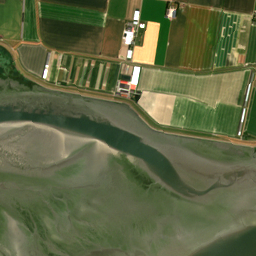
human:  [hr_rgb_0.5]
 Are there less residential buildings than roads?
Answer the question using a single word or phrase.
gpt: no

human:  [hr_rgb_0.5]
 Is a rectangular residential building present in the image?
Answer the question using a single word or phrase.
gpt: yes

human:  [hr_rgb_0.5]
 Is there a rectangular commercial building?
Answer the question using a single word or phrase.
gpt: no

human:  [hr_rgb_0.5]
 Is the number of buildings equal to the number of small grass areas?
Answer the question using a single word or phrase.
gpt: no

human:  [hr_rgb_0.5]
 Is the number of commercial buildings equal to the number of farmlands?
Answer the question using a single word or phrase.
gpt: no

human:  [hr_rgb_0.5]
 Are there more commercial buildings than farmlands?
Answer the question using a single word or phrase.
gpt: no

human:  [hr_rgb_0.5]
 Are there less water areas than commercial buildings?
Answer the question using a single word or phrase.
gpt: no

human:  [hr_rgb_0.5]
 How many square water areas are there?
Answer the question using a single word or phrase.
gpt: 0

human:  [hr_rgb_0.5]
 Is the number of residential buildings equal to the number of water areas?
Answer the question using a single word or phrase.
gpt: no

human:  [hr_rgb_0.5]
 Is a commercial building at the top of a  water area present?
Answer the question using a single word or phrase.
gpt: yes

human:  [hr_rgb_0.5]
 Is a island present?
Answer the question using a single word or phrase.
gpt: yes

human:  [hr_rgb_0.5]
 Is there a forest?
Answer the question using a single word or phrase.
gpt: yes

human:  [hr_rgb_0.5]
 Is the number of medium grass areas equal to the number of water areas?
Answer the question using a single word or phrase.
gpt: no

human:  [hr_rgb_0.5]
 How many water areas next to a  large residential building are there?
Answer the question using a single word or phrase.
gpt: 0

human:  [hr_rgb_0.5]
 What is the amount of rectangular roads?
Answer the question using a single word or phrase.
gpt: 0

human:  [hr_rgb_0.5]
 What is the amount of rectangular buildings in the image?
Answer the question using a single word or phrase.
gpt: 31

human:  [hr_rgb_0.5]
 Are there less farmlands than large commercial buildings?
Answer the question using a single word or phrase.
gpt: no

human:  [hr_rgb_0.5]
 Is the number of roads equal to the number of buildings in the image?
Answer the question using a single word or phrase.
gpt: no

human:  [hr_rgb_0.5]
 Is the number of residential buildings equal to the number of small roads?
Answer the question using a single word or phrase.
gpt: yes

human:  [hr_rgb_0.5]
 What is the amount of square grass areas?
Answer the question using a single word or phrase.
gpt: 0

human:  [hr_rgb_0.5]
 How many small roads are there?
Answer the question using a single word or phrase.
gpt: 29

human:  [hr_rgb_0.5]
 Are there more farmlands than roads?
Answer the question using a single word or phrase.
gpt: no

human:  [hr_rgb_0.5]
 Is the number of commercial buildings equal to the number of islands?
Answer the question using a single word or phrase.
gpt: yes

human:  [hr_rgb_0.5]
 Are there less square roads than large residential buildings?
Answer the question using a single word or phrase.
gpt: no

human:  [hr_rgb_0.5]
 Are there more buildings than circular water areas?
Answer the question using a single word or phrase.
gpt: yes

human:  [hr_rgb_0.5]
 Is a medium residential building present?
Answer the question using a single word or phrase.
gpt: yes

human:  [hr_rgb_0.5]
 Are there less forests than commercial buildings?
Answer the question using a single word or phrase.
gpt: no

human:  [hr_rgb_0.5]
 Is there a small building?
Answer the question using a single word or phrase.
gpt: yes

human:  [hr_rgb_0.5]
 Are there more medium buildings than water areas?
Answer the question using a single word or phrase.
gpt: no

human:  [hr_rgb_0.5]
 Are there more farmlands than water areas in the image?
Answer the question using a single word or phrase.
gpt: yes

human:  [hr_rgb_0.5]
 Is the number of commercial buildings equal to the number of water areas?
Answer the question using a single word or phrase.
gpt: no

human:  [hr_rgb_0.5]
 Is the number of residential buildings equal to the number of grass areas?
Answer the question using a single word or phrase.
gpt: no

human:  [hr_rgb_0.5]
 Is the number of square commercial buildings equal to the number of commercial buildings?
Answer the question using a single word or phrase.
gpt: no

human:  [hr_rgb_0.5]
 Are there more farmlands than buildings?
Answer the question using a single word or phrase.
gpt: no

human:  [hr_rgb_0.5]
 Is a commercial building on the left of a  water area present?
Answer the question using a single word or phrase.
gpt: yes

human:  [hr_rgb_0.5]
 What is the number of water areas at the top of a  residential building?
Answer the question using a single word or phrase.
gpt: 14